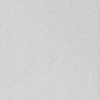
Label: dusty